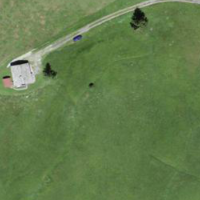
EUNIS habitat code: 24
Species observed at this site:
Arnica montana